Interaction volume radius: 10 \u00c5
Interaction volume height: 10 \u00c5
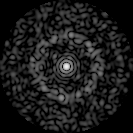
Disorder parameter: 0.8419